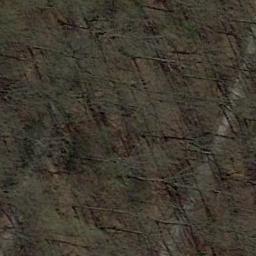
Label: forest